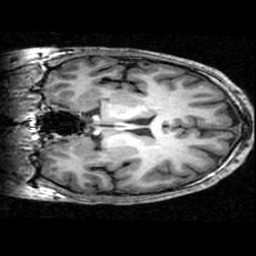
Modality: T1w
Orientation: coronal
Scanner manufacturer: ge
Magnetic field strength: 3 T
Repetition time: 0.00904 s
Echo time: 0.00184 s